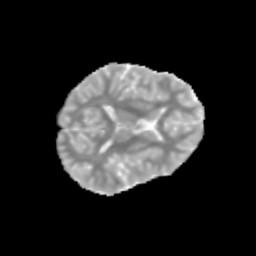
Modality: MD
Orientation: axial
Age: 12
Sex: male
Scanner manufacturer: siemens
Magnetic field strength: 3 T
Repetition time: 3.8 s
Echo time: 0.07 s